Aerial crown-view tile of a tropical tree (Barro Colorado Island, Panama), acquired 20240716:
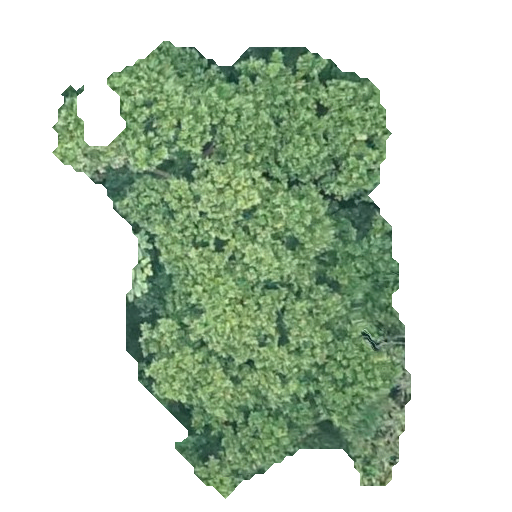
Species: Anacardium excelsum
GBIF accepted scientific name: Anacardium excelsum
Crown area: 169.102 m²